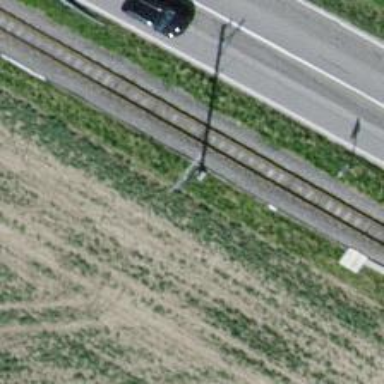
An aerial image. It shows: Narrow-gauge railway with single track. The railway is electrified with contact line.